Question: I keep getting this error and I don't know what it refers to or how to solve it.

The piece of code that might help:
'''
defmodule WeatherWeb.PageController do
use WeatherWeb, :controller
def index(conn, _params) do
render(conn, "index.html")
end
def fetch(conn, name) do
case Weather.get_by(name: name) do
%Weather.Location{} = locations ->
json(conn, Map.take(locations, Weather.Location.fields()))
nil ->
IO.inspect("Weather not found for '#{name}'")
end
end
end
'''
Here is the get_by function:
'''
def get_by(name) do
Weather.Location
|> Repo.get_by(name: name)
end
'''
and the Weather.Location Module:
'''
defmodule Weather.Location do
use Ecto.Schema
schema "Locations" do
field :name, :string
field :temp, :decimal
field :pressure, :integer
field :humidity, :integer
field :windspeed, :decimal
field :winddeg, :decimal
timestamps()
end
def changeset(location, params \ %{}) do
location
|> Ecto.Changeset.cast(params, [:name, :temp, :pressure, :humidity, :windspeed, :winddeg])
|> Weather.Repo.insert()
end
def fields() do
__MODULE__.__schema__(:fields)
end
end
'''
I'm new to Elixir and this is my first post on Stackoverflow, so I'm sorry if I missed something.
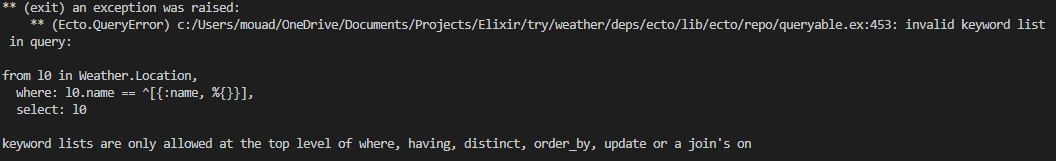
Answer: You have posted the snippet from the wrong file. The issue happens in 'Weather.get_by/1' which calls a query on 'Weather.Location' (what might have been seen from the stacktrace if you bothered to post it.)
Either it has a query by name hardcoded, and then you'd need to call it as 'Weather.get_by(name)', or the query is poorly constructed and you need to pass a keyword value instead of the whole keyword list there.